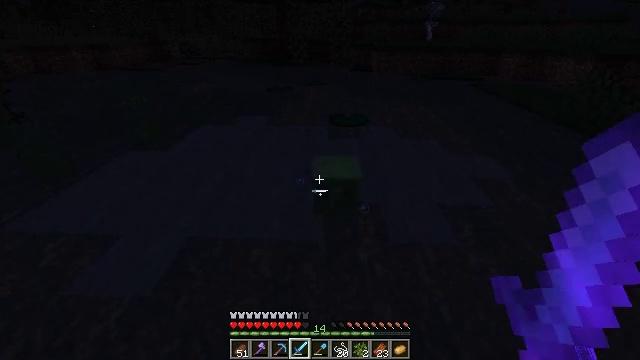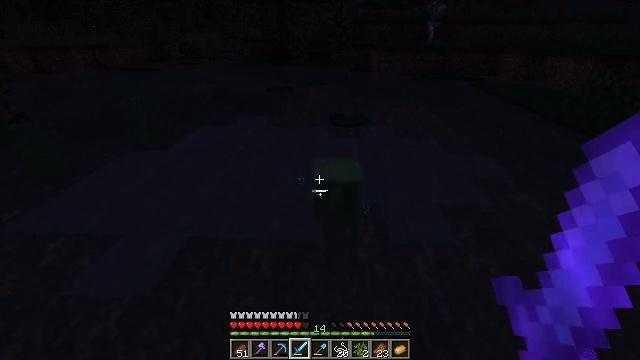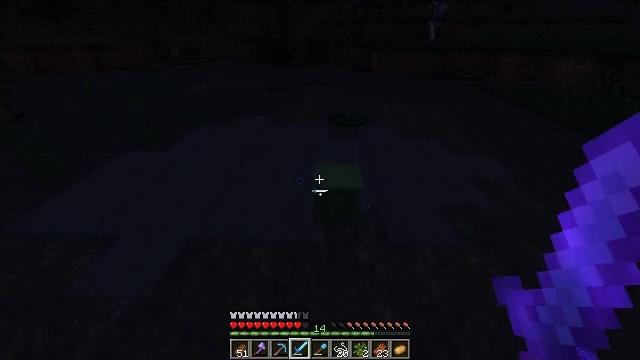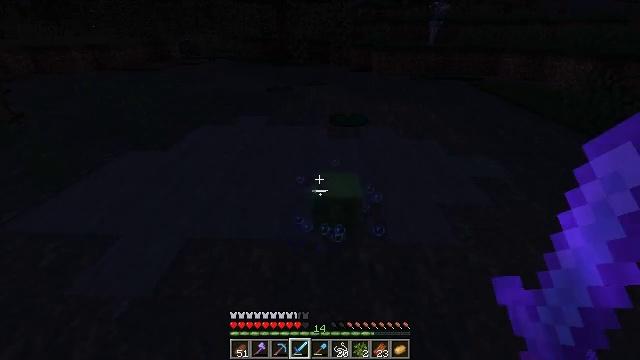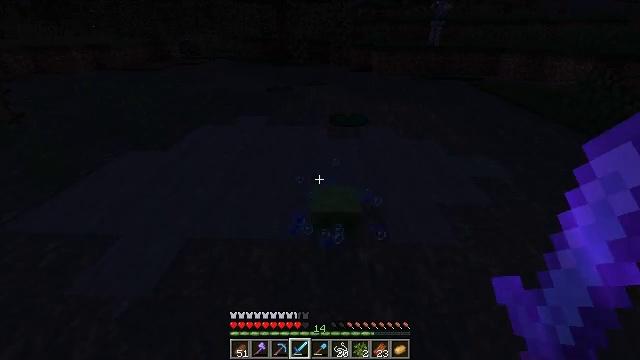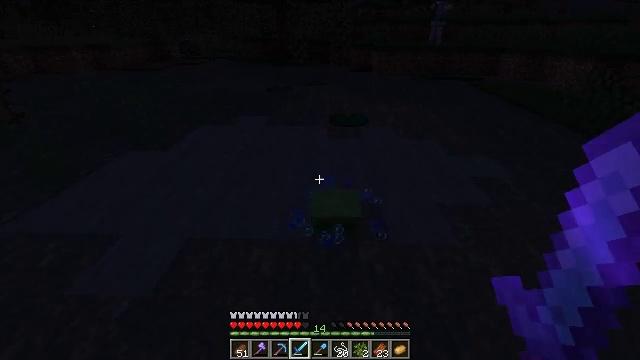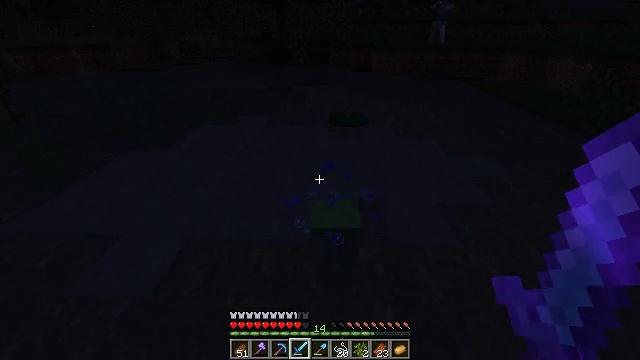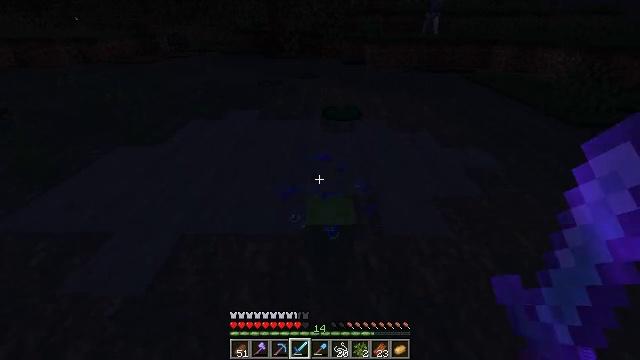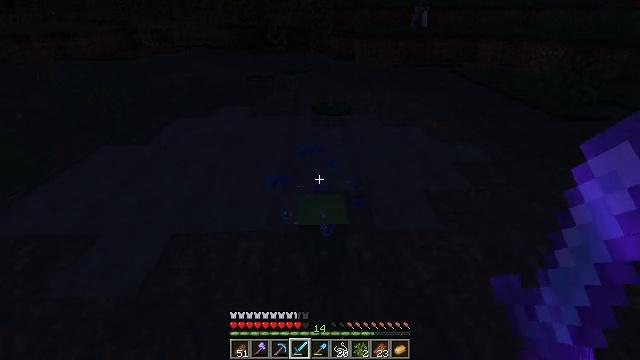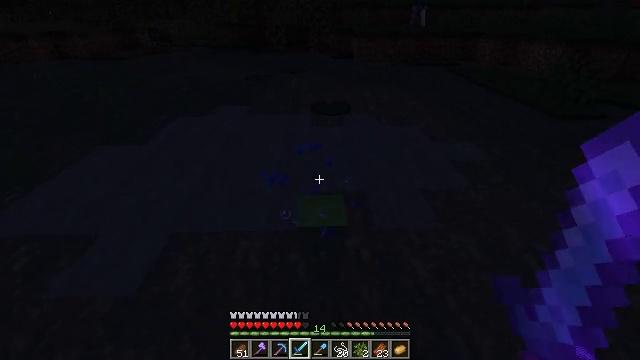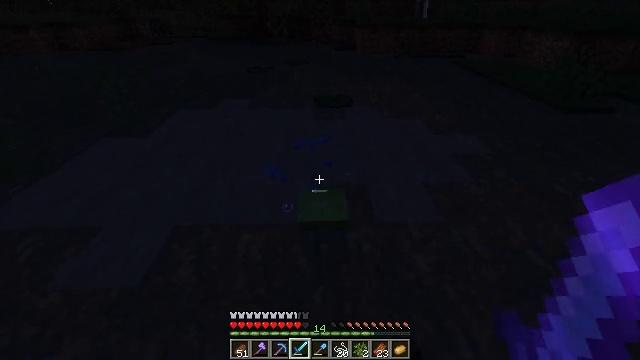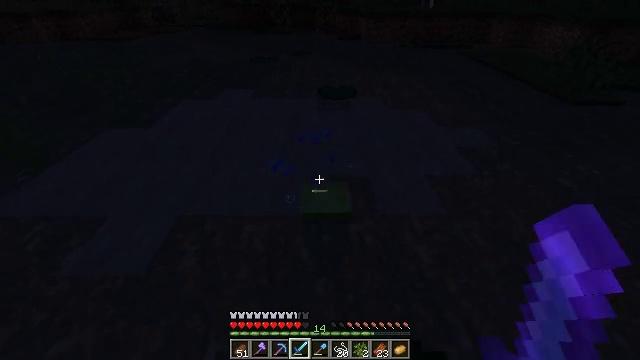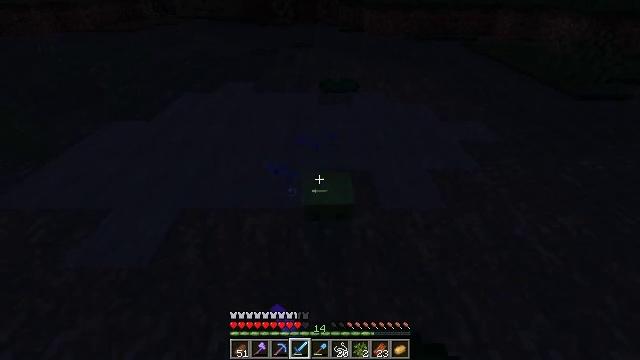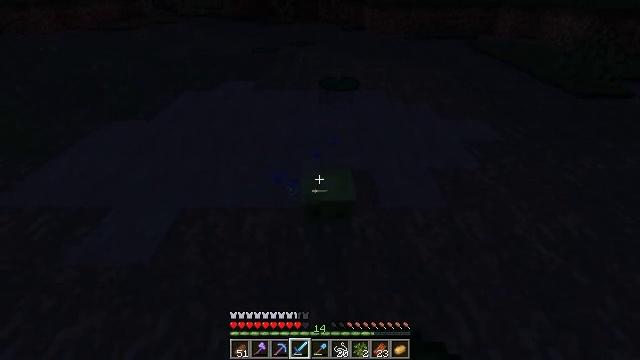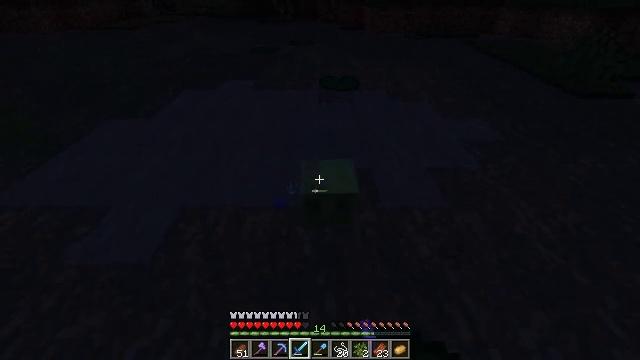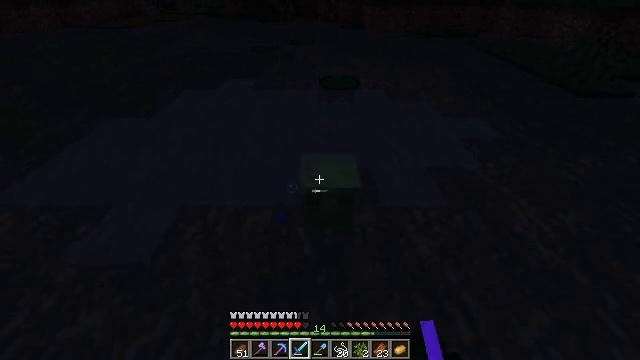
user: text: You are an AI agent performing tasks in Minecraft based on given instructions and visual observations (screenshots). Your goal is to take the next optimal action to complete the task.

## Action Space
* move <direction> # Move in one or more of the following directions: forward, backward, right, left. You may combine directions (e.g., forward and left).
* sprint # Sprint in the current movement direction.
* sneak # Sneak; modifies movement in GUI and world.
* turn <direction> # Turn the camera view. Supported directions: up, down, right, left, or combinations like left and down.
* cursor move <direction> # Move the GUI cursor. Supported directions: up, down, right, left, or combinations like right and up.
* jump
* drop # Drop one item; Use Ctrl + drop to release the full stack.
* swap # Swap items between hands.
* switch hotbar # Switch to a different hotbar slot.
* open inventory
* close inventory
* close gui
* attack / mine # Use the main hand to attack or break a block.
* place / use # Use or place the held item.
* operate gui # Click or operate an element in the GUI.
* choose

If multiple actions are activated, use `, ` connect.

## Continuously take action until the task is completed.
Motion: motion action
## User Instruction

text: Hunt mobs.
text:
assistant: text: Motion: no_op
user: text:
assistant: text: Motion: no_op
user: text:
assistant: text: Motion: no_op
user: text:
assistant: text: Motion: no_op
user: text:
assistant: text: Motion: no_op
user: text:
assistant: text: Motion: no_op
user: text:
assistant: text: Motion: turn right and down
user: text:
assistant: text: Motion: turn right
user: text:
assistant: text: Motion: no_op
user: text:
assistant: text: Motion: turn down, attack / mine
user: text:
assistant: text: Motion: turn down, attack / mine
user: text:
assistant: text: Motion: turn down, attack / mine
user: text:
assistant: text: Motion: attack / mine
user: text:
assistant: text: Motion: attack / mine
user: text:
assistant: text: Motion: attack / mine
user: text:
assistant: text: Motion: attack / mine
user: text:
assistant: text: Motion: no_op
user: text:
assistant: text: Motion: no_op
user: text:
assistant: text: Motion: no_op
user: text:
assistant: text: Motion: turn down
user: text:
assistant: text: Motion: no_op
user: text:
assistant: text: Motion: attack / mine
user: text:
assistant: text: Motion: attack / mine
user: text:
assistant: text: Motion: attack / mine
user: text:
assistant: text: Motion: attack / mine
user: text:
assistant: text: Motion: no_op
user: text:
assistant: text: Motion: turn down
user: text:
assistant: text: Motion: no_op